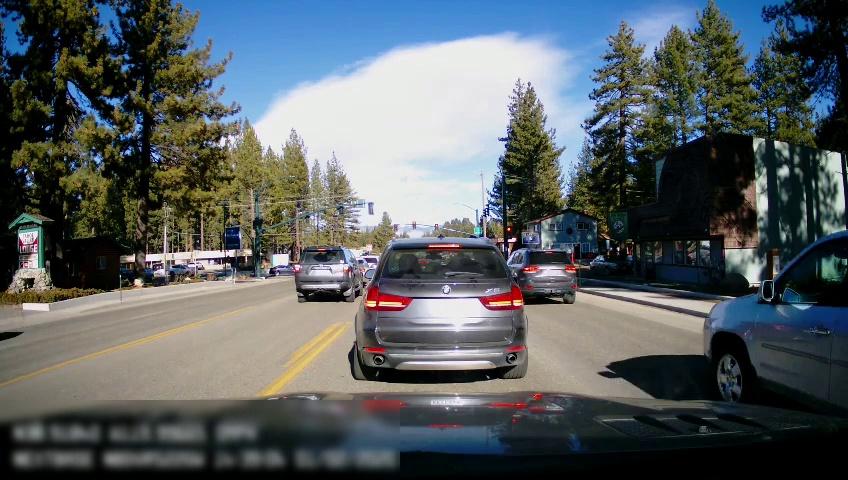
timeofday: Day
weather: Sunny
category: Drivable Space
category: Vehicles | SUV
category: Vehicles | SUV
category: Vehicles | SUV
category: Vehicles | SUV
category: Vehicles | Car
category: Vehicles | SUV
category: Vehicles | SUV
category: Vehicles | SUV
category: Vehicles | Car
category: Vehicles | SUV
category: Vehicles | SUV
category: Vehicles | SUV
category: Lanes | Opposite Lane
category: Lanes | Current Lane
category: Traffic | Lights
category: Traffic | Signs
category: Traffic | Lights
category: Traffic | Lights
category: Traffic | Lights